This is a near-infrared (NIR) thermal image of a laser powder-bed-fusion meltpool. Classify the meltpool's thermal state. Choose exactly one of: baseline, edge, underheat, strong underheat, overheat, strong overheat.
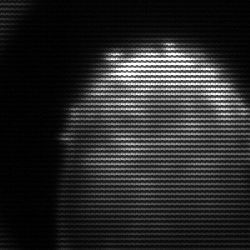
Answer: edge